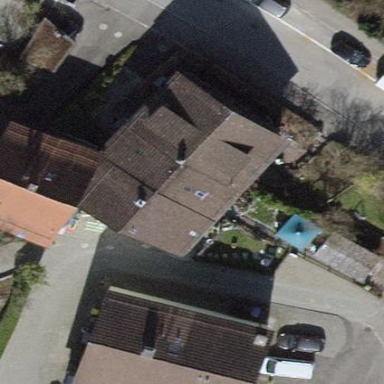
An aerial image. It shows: Building with tile roof.